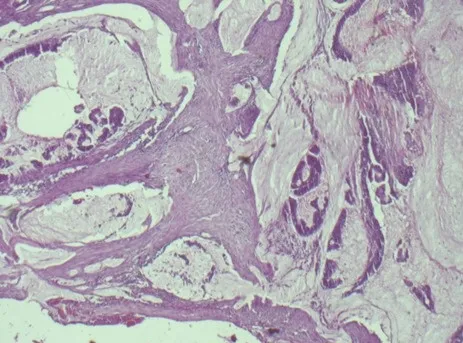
Mucinous adenocarcinoma of the colon at x40 magnification.
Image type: pathology (h&e)